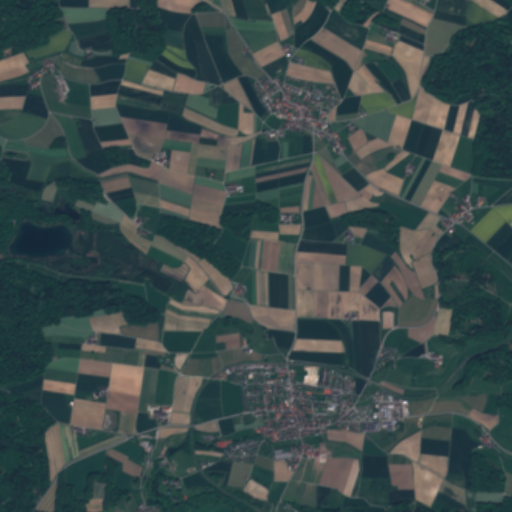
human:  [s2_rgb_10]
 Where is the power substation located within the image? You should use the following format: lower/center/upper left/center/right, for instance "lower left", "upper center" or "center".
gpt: The power substation is located in the upper right of the image.
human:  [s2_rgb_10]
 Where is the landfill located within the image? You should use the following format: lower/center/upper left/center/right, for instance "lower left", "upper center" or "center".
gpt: There is no landfill in the image.